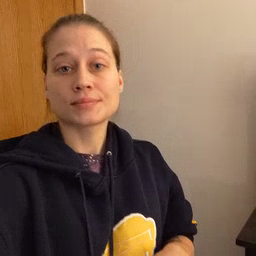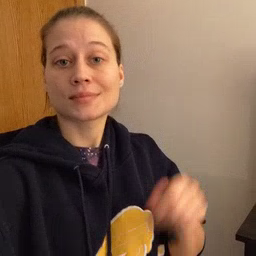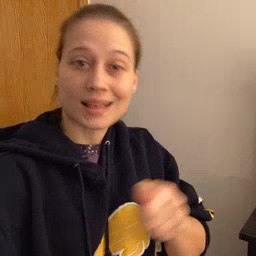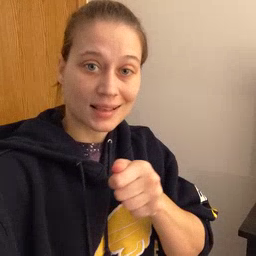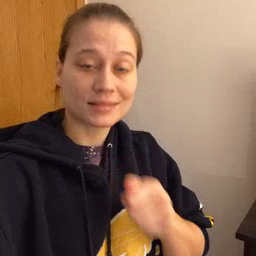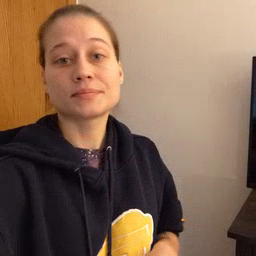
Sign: hide